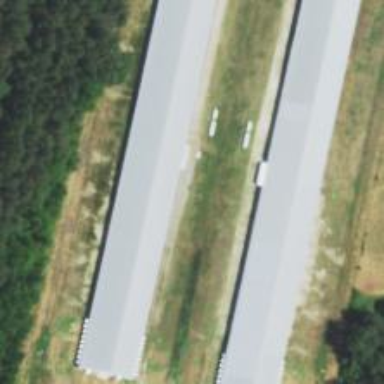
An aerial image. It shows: Farm auxiliary building.